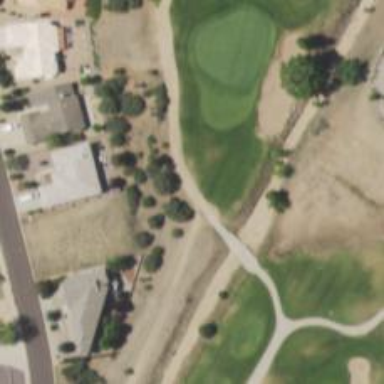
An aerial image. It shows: Service road designated as golf cart path.